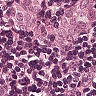
Metastatic tissue present: yes